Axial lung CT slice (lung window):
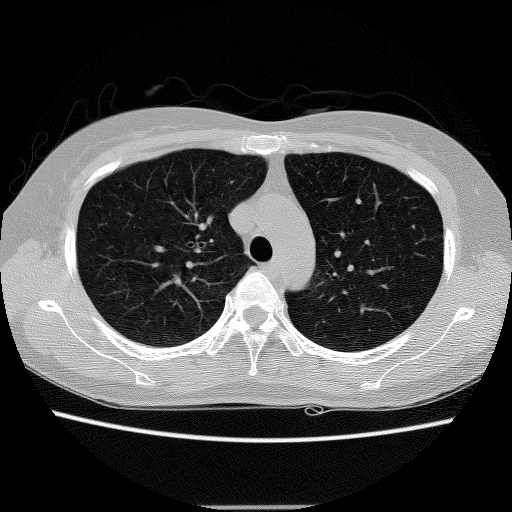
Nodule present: no